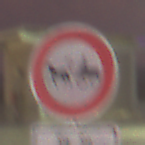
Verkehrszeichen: VerbotGespannfuhrwerke
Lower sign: ZeitangabenMitBeschraenkungAufWochentage9
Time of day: SunriseSunset
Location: Outdoor (Urban)
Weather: PartlyCloudy
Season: NotSpecified
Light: Artificial